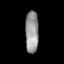
Tissue: lung
Cell type: Fibroblasts
Senescence score: 0.5795
Nuclear area (px): 548
Mean DAPI intensity: 149.83